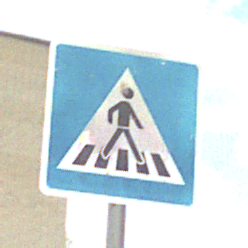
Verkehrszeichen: FussgaengerueberwegLinks
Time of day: MorningAfternoon
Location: Outdoor (Suburban)
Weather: PartlyCloudy
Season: NotSpecified
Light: Natural